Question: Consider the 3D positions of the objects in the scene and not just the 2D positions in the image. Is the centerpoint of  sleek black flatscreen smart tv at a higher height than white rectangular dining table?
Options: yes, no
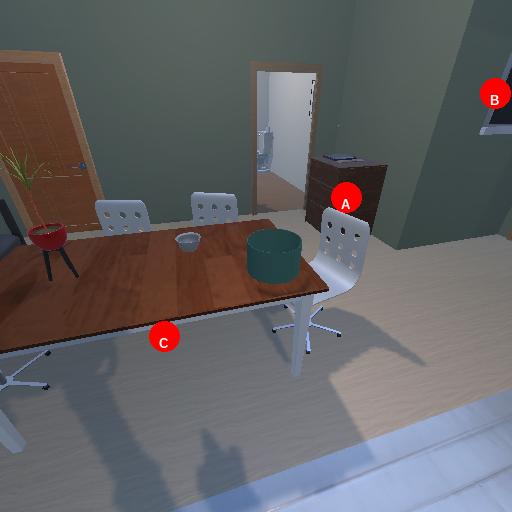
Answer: yes